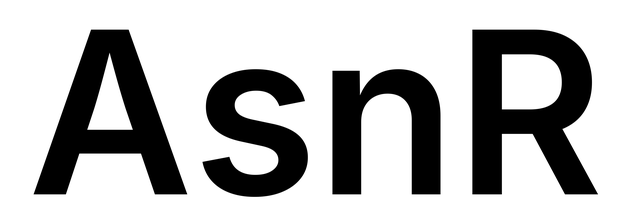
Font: Inter_SemiBold